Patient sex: F
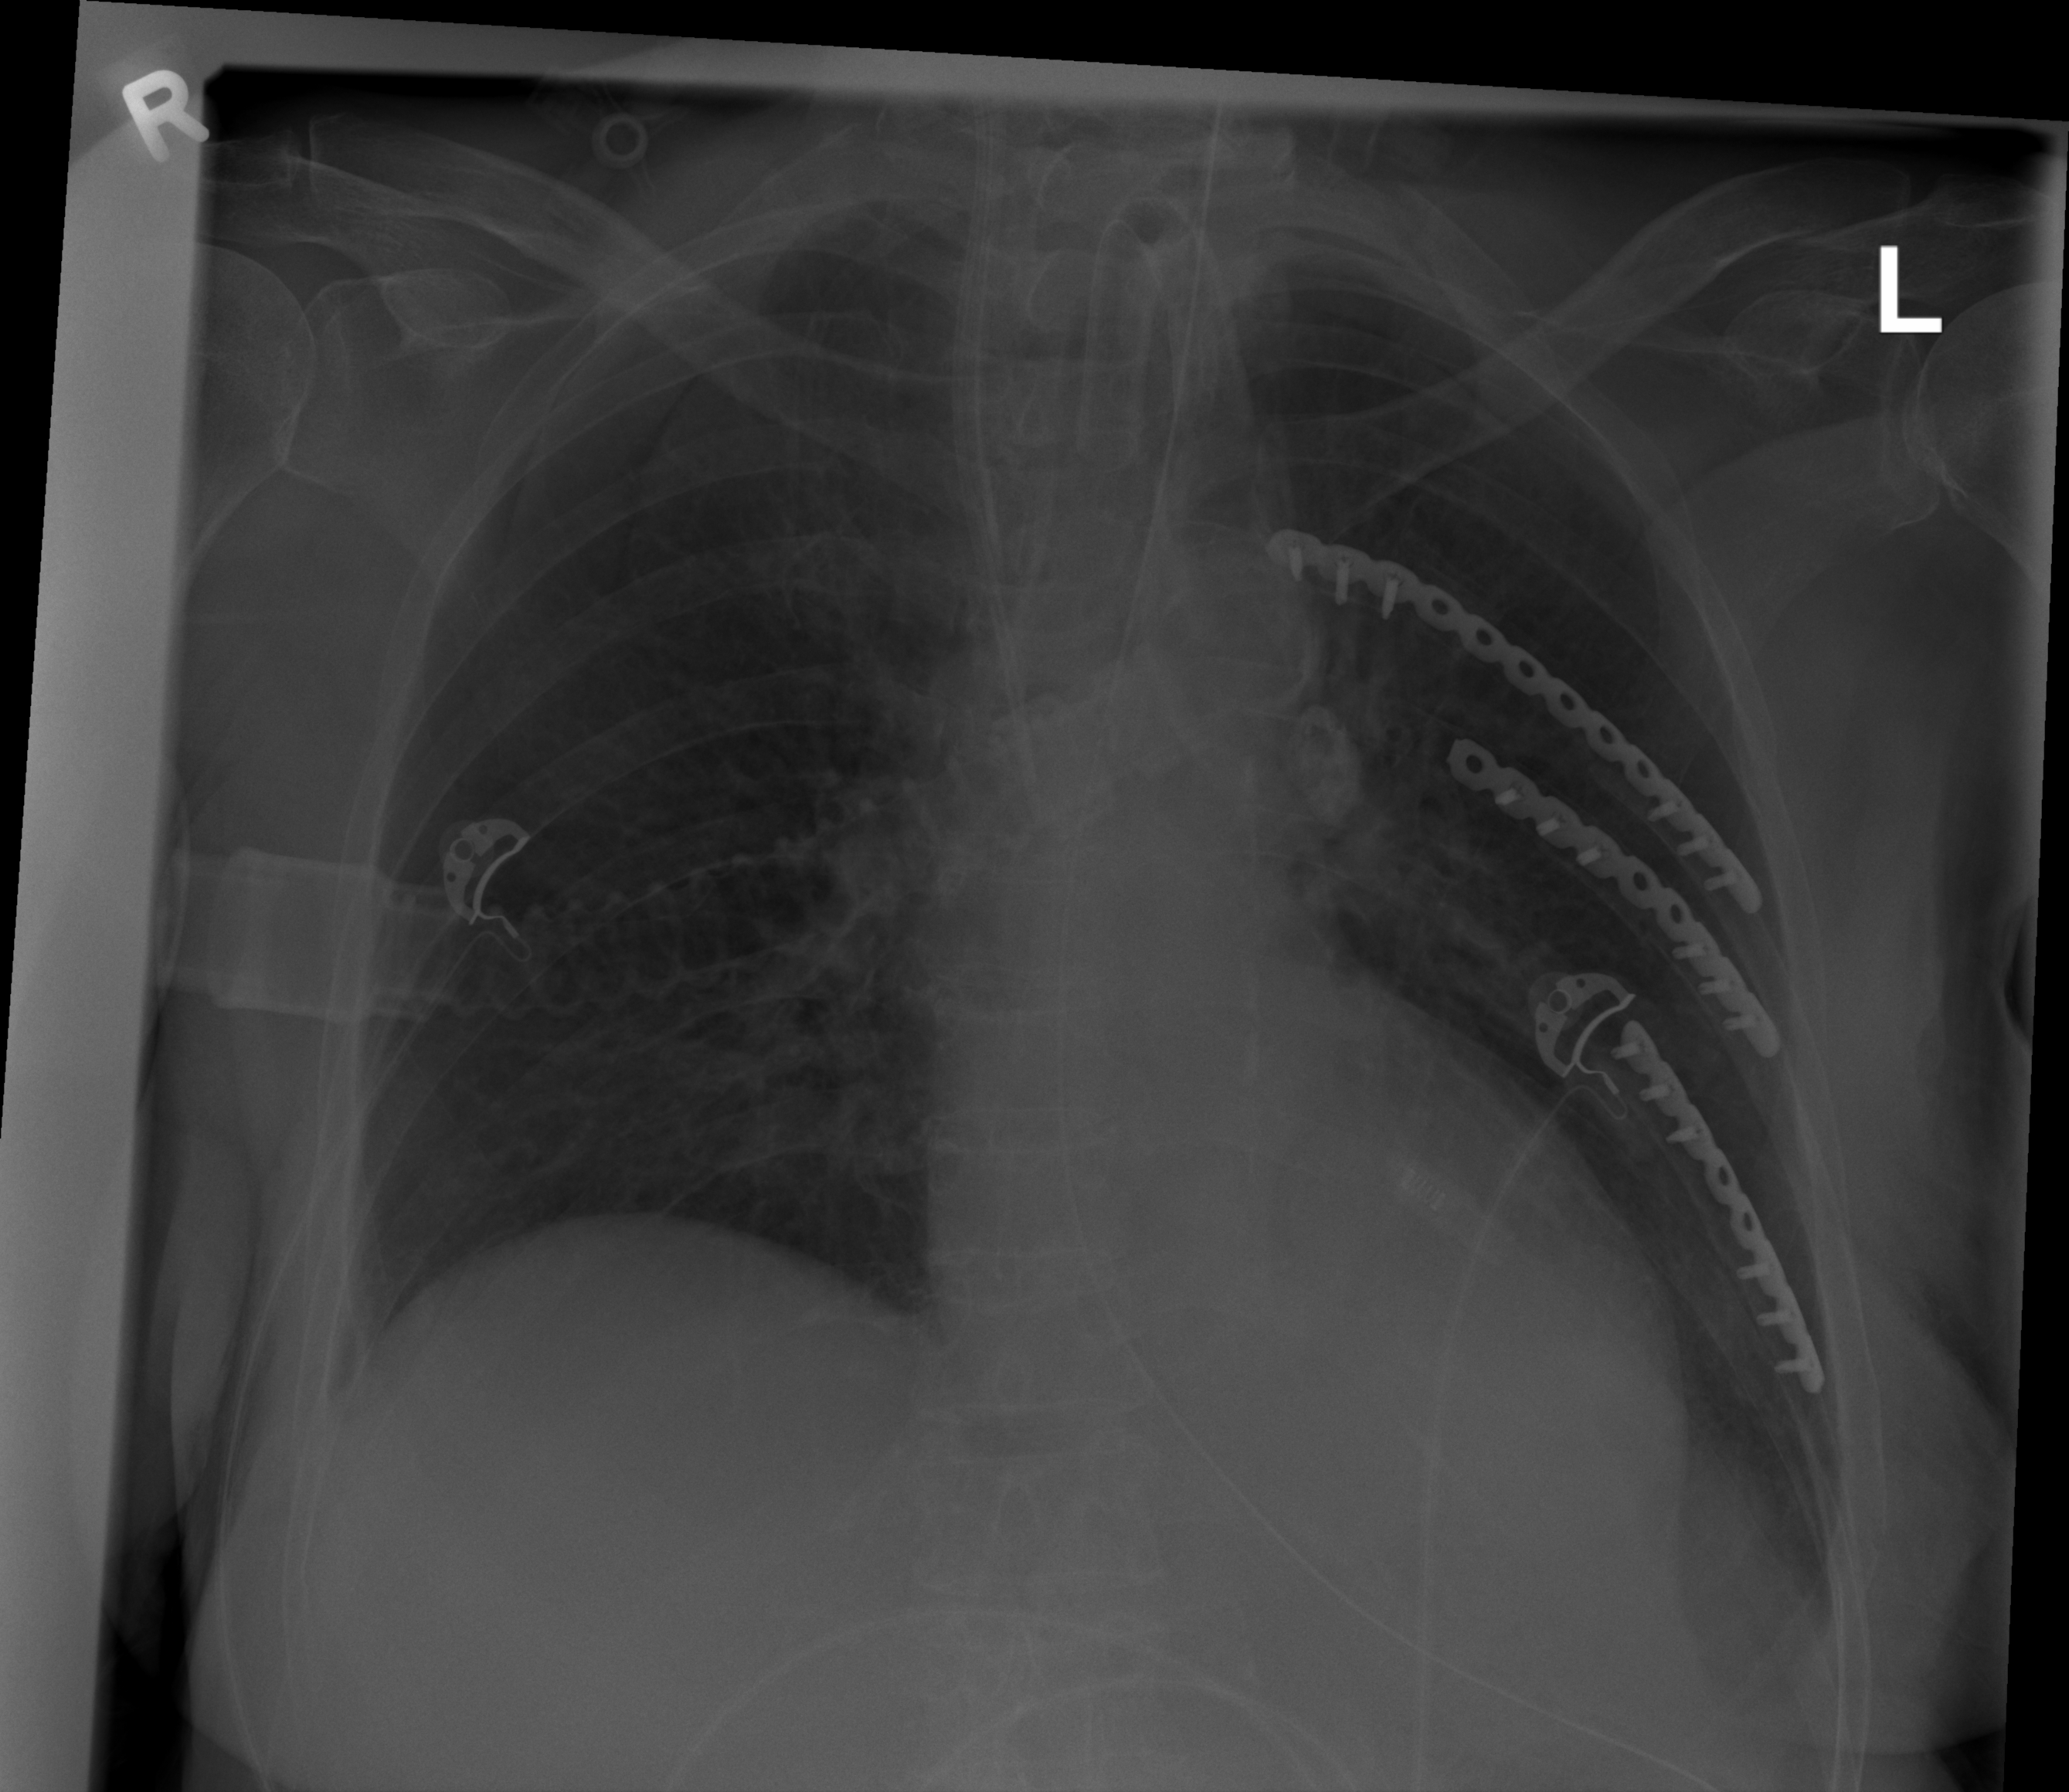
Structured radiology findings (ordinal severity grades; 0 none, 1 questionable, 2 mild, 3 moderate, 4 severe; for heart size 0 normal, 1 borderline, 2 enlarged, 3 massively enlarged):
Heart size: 0
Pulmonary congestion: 0
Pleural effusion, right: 0
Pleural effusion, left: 2
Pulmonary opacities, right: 0
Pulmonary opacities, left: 0
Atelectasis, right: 0
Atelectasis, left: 0